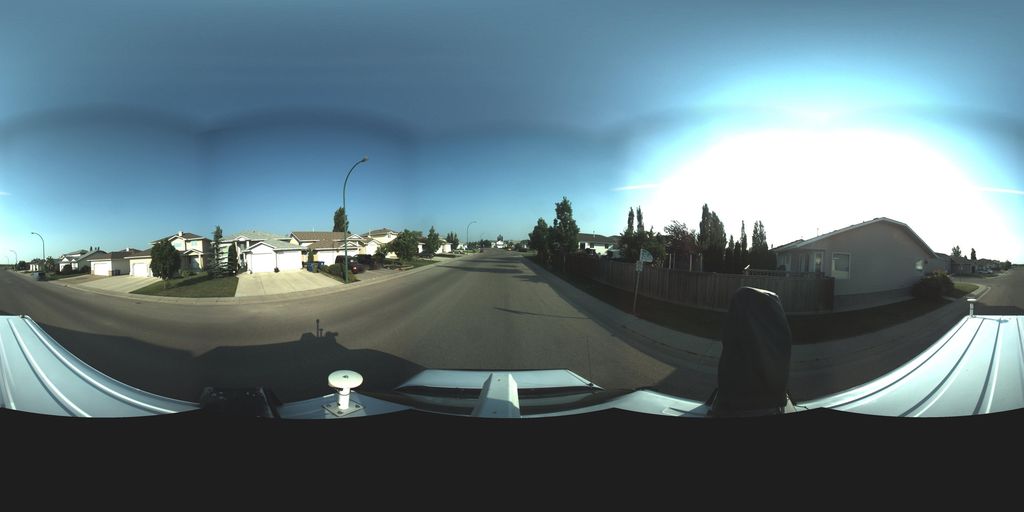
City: saskatoon